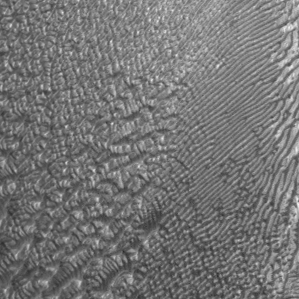
Label: frost